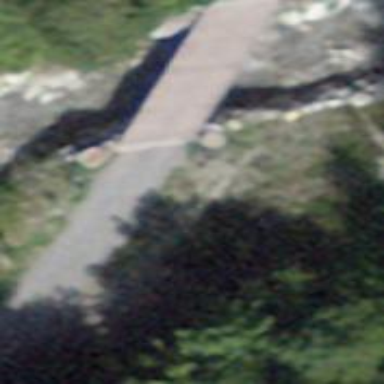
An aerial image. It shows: Bridge over grade2 track.